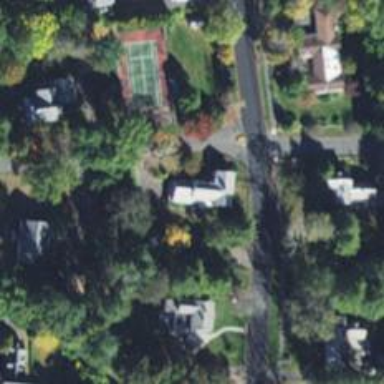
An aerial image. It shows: Park located in historic district.